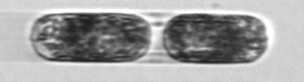
Label: Hemiaulus